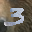
Label: 3